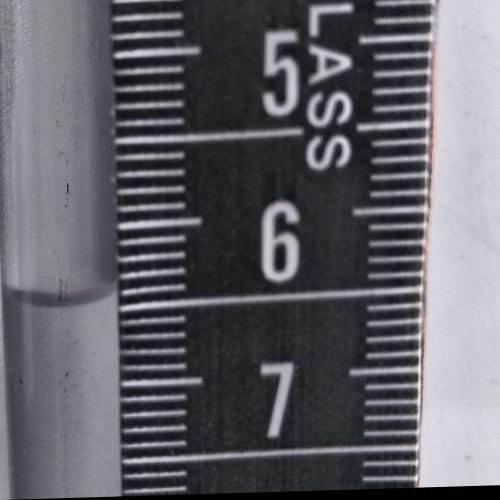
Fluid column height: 6.4 cm